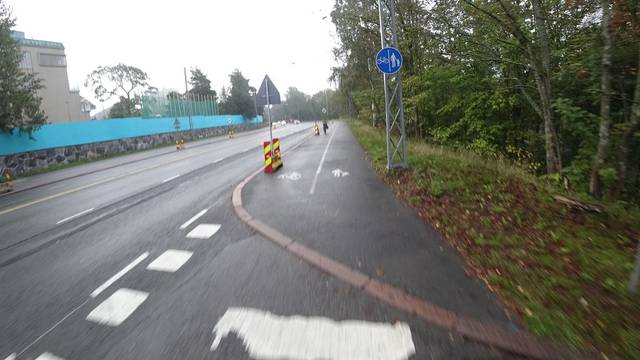
Region: Finland
Coordinates: 60.186, 24.906